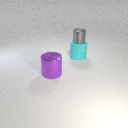
large cyan rubber cylinder behind large purple metal cylinder